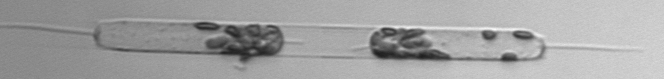
Label: Ditylum_brightwellii